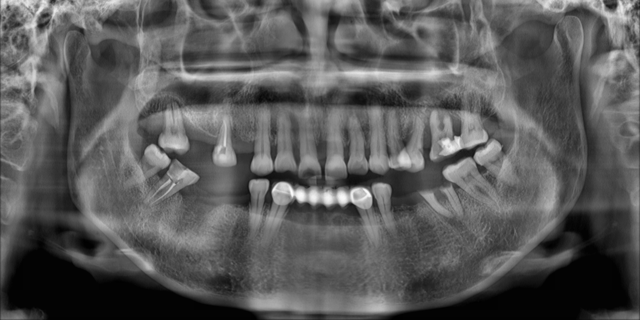
adult